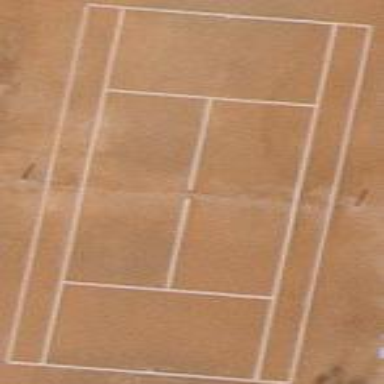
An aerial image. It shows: Tennis court on pitch designated for leisure land.